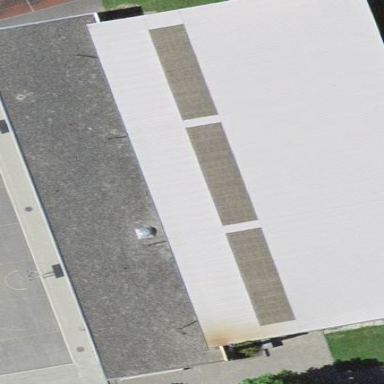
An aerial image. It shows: Building used for team handball.